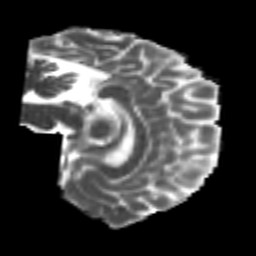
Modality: MD
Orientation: sagittal
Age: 26
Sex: female
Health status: healthy
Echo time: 0.074 s